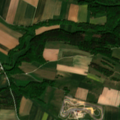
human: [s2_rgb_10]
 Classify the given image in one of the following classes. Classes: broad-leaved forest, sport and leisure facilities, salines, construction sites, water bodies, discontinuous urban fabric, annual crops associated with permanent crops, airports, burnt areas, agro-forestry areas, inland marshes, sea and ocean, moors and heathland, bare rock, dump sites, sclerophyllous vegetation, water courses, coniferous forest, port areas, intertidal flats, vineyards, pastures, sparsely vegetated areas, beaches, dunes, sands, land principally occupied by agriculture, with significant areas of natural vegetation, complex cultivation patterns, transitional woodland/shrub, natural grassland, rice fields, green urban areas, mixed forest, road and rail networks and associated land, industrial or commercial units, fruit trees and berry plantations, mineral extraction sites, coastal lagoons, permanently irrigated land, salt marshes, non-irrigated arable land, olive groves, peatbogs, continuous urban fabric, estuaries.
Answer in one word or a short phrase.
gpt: non-irrigated arable land, complex cultivation patterns, mixed forest